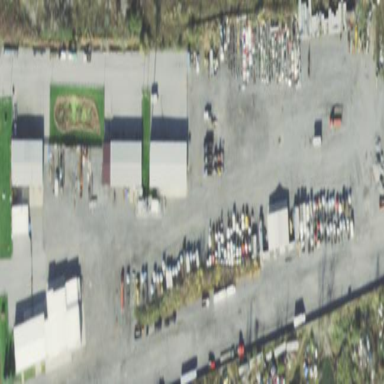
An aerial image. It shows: Shop that sells cars.